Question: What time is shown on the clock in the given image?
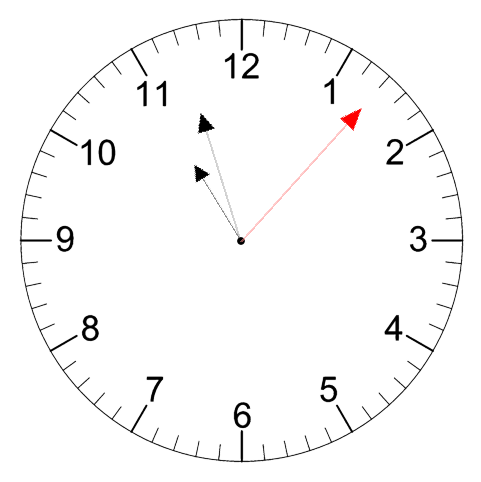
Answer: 10:57:07